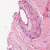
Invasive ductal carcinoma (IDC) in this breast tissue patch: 1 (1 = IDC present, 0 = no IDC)